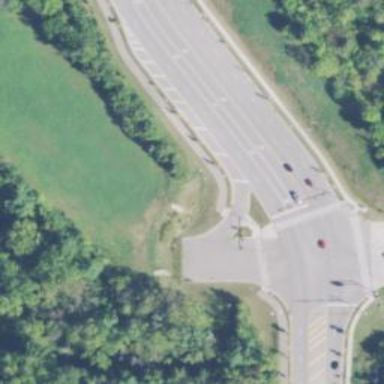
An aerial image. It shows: Tertiary link road.